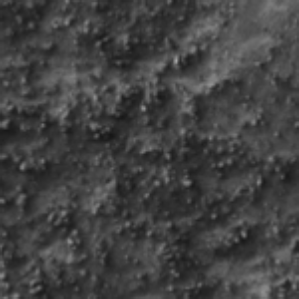
Label: frost